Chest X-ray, PA view. Patient: 33 years old, sex M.
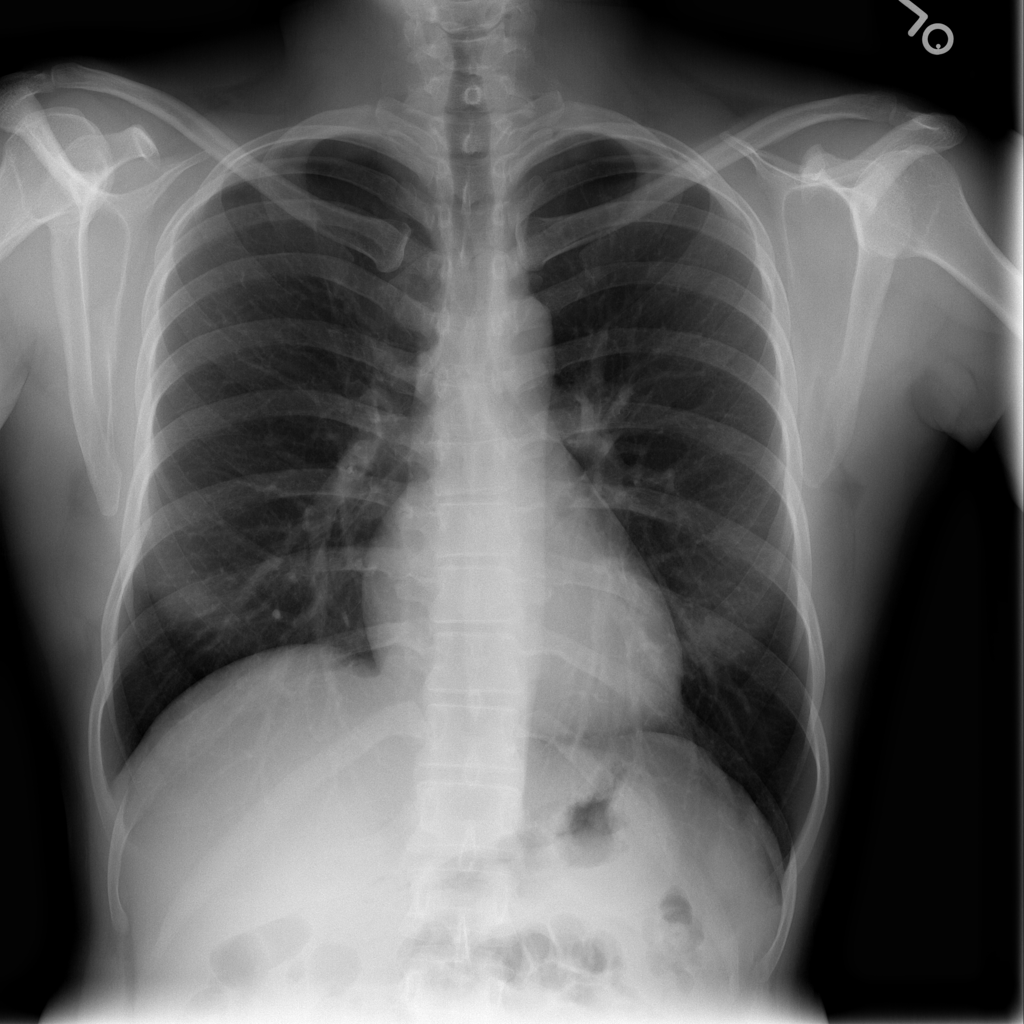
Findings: No Finding